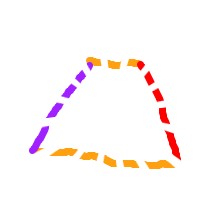
Shape: trapezoid